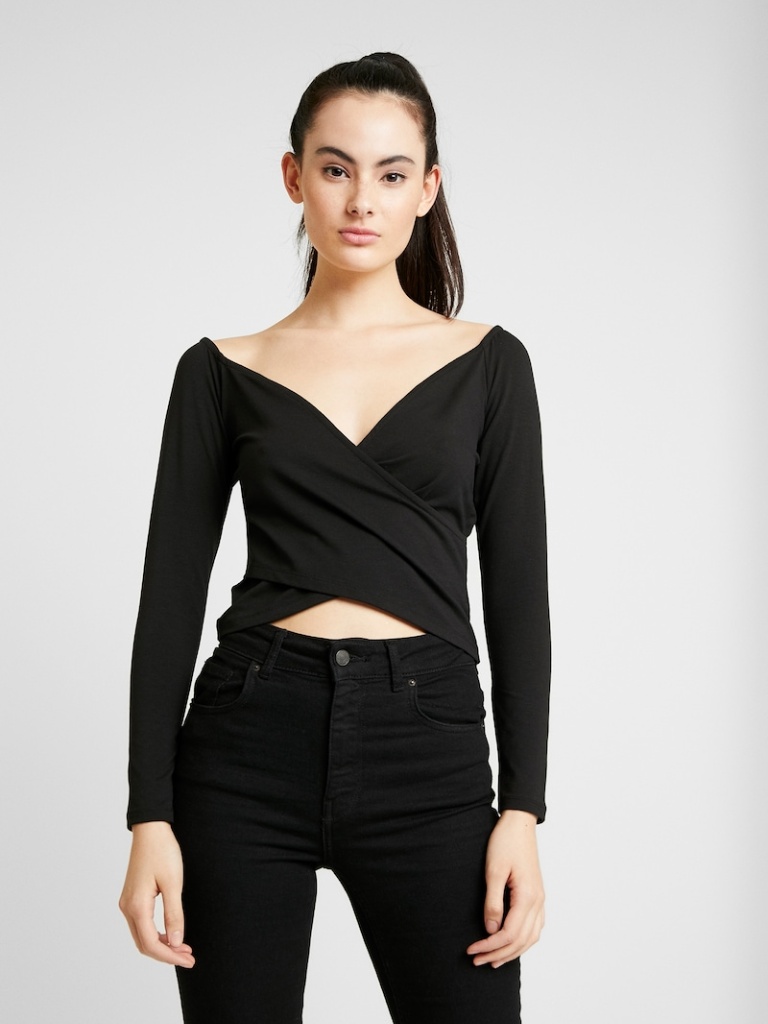
jersey tight a long-sleeved with the sleeves down cropped length Untucked v-neck blouse